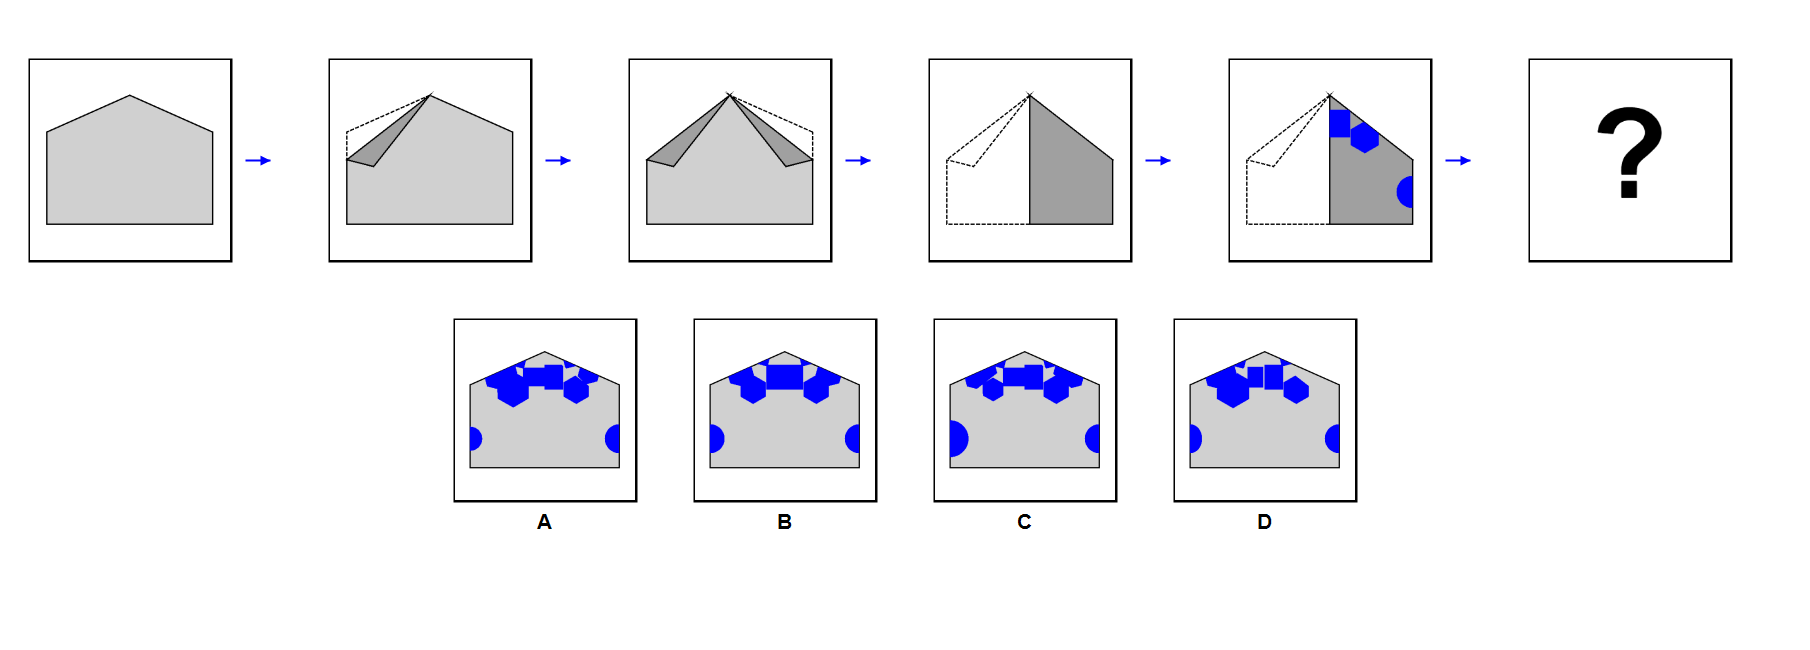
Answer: B